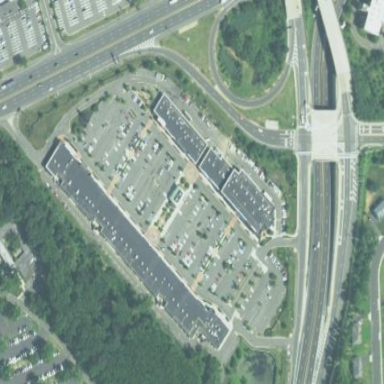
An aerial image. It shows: Retail building.